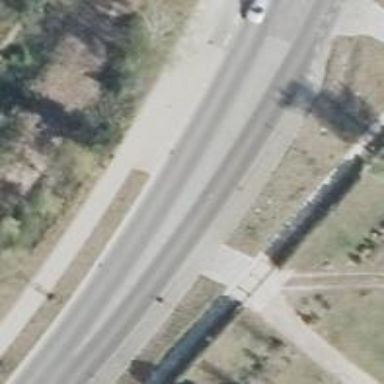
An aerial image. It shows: Primary highway with asphalt surface and cycle track.